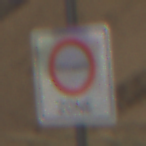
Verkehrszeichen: BeginnUmweltzone
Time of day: Midday
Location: Outdoor (Nature)
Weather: Clear
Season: NotSpecified
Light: Natural